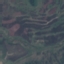
Label: HerbaceousVegetation